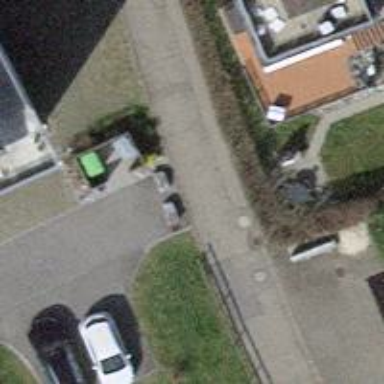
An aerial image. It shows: Bollard barrier.